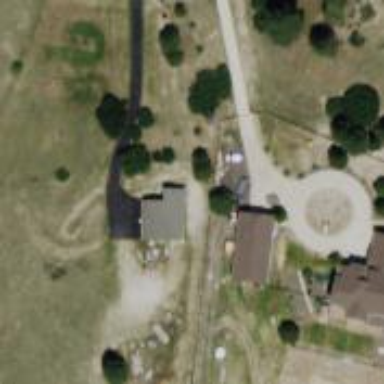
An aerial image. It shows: Driveway.